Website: walmart
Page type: payment
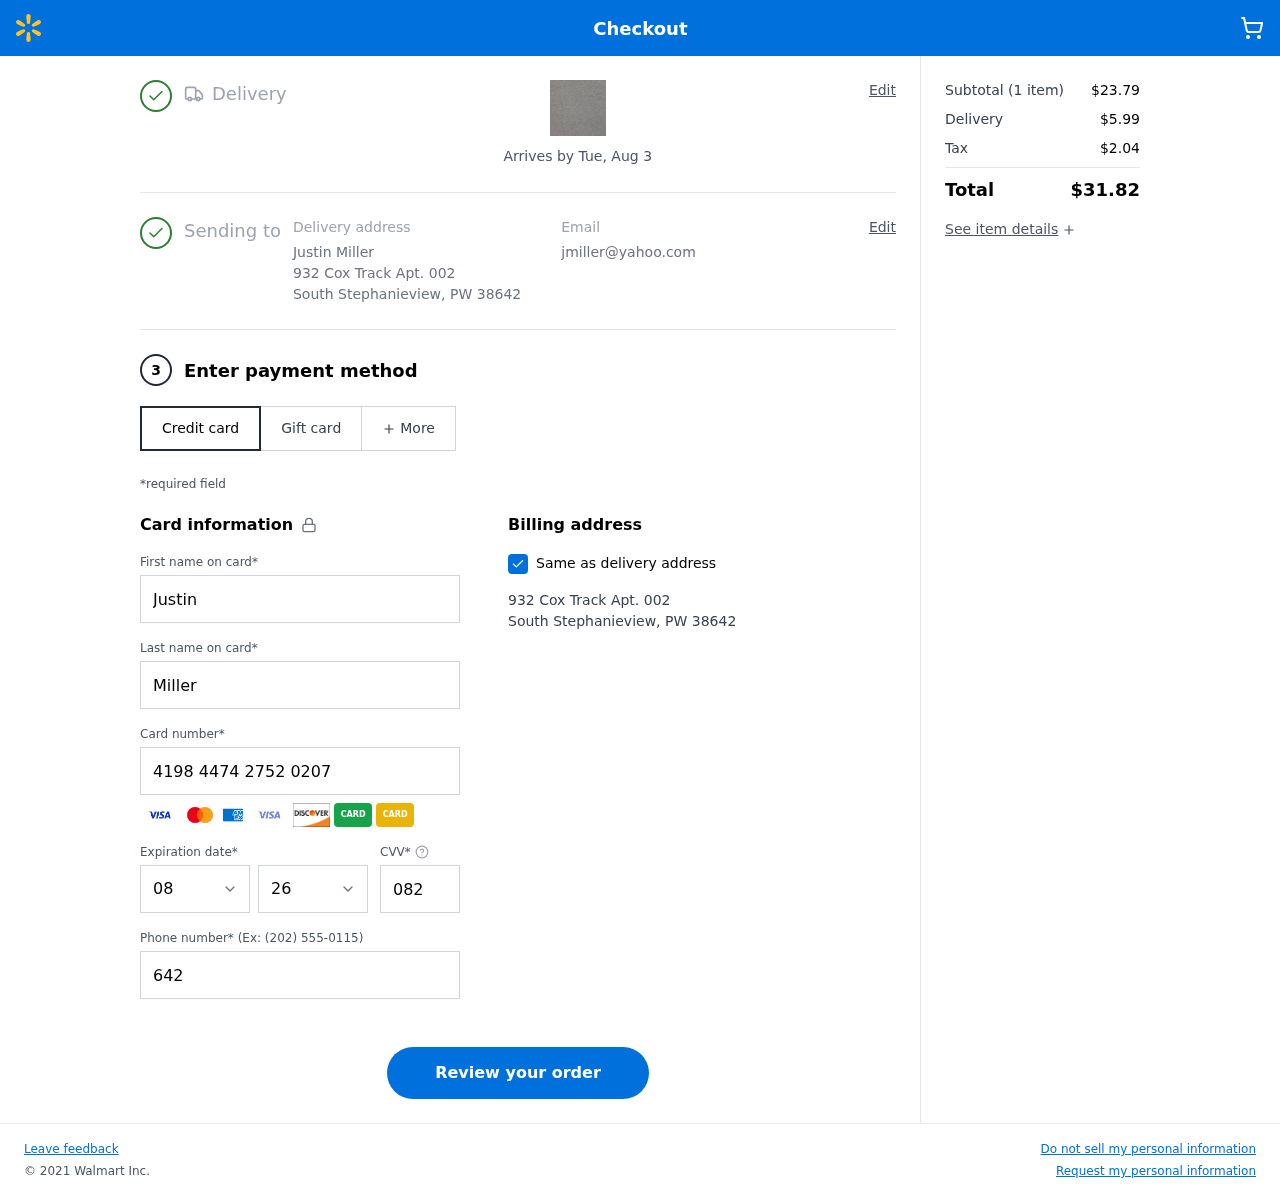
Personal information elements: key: PII_CARD_CVV
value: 082
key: PII_CARD_EXPIRY_MONTH
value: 08
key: PII_CARD_EXPIRY_YEAR
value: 26
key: PII_CARD_NUMBER
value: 4198 4474 2752 0207
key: PII_CITY
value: South Stephanieview
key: PII_EMAIL
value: jmiller@yahoo.com
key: PII_FIRSTNAME
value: Justin
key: PII_FULLNAME
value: Justin Miller
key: PII_LASTNAME
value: Miller
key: PII_PHONE
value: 6426797545
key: PII_POSTCODE
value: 38642
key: PII_STATE_ABBR
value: PW
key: PII_STREET
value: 932 Cox Track Apt. 002
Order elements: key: ORDER_DELIVERY_DATE
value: Arrives by Tue, Aug 3
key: ORDER_NUM_ITEMS
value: (1 item)
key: ORDER_SUBTOTAL
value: $23.79
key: ORDER_SHIPPING_COST
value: $5.99
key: ORDER_TAX
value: $2.04
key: ORDER_TOTAL
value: $31.82